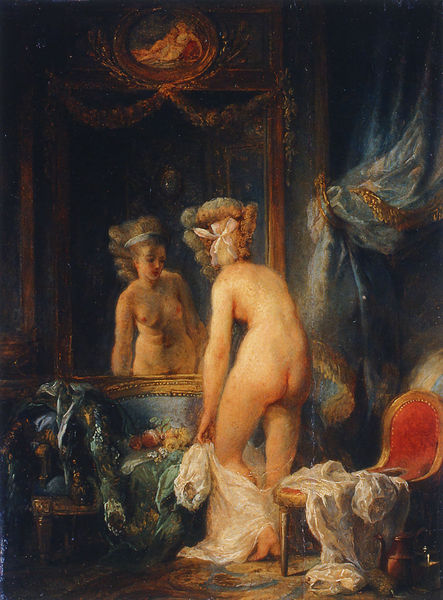
Titel: Morgentoilette
Künstler: Jean-Frédéric Schall
Institution: Amsterdam, Rijksmuseum
Schlagwörter: akt, blau, gemälde, nackt, brust, busen, frau, frisur, haar, kleid, rücken, stuhl, säule, dame, rot, schleife, barock, inkarnat, bild, spiegel, vorhang, spiegelung, gold, sessel, stehend, girlande, rückenansicht, sofa, dekor, gesenkter blick, ankleiden, brustwarzen, unterhemd, ranke, toilette, anziehen, unterkleid, intim, ankleide, po, 1800, se3ssel